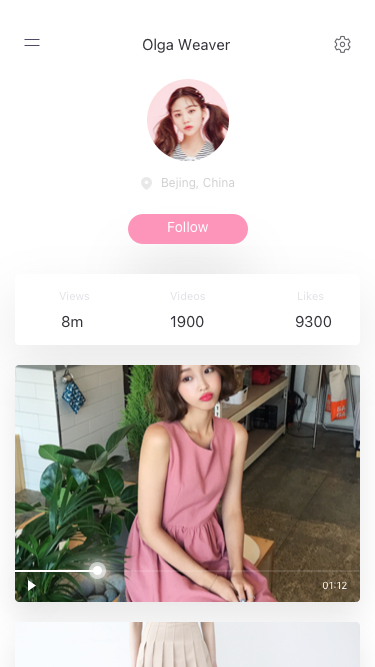
Text in this UI design:
Follow
01:12
Views
Videos
Likes
8m
1900
9300
Bejing, China
Olga Weaver